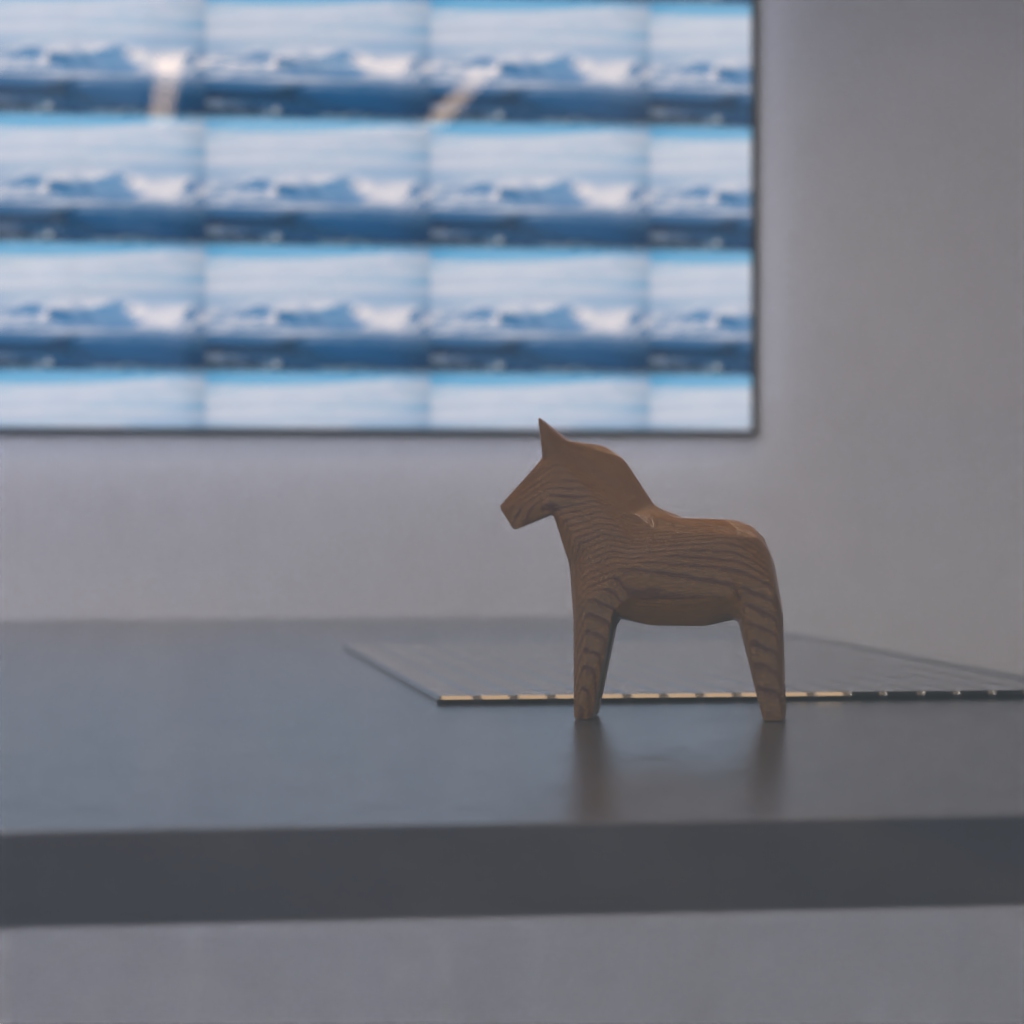
A high quality rendering of a dalahest_oak dalecarlian horse figurine made of varnished dark oak standing on a dark kitchen counter in an dark kitchen counter,wide shot from the left, 100 mm, f 5.6